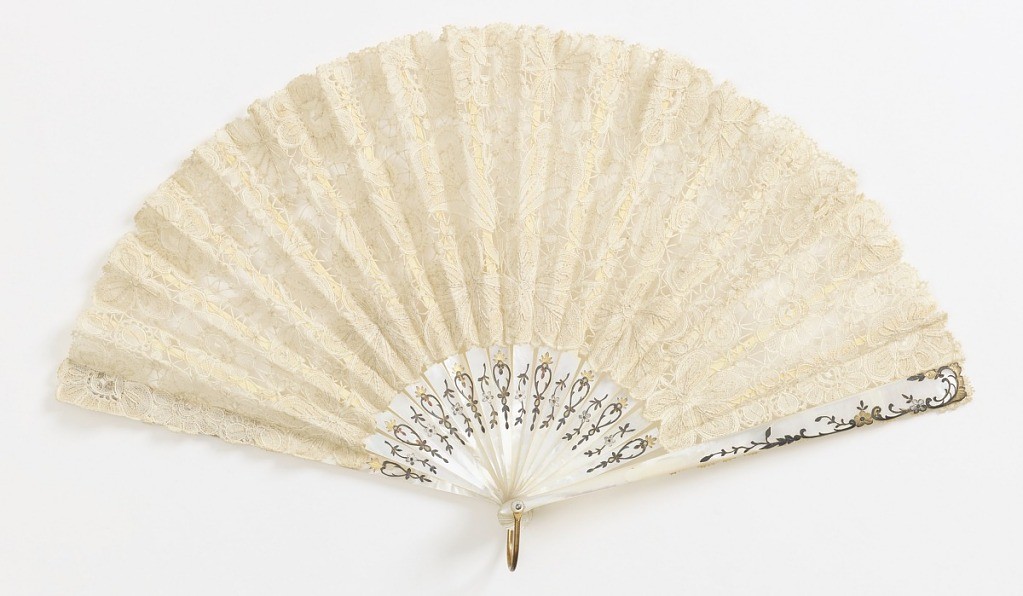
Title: Pleated fan and box
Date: late 19th century
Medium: Linen bobbin lace leaf, incised and pierced mother-of-pearl sticks with silver and gold foil, gilt metal bail
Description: Pleated fan. White bobbin lace leaf in floral design. Incised and pierced mother-of-pearl sticks with silver and gold flowering vine design. Mother-of-pearl rivet head and gilt metal bail.